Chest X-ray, PA view. Patient: 54 years old, sex F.
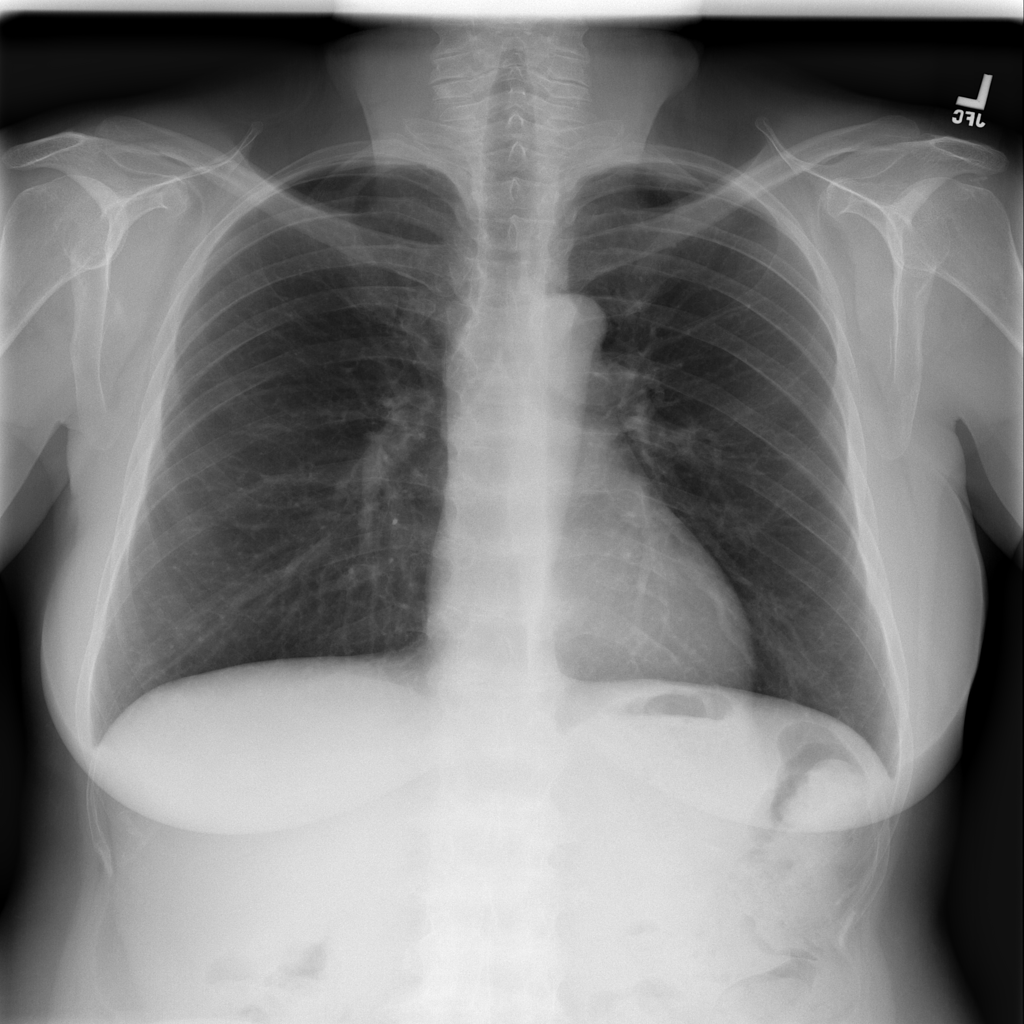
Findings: No Finding